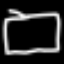
Label: square